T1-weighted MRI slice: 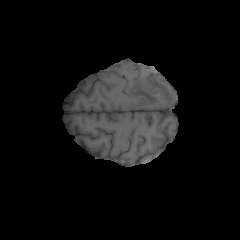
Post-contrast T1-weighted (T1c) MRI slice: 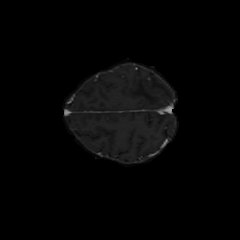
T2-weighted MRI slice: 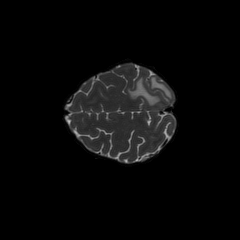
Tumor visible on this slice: yes